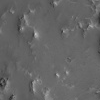
Atmospheric dust classification: not_dusty